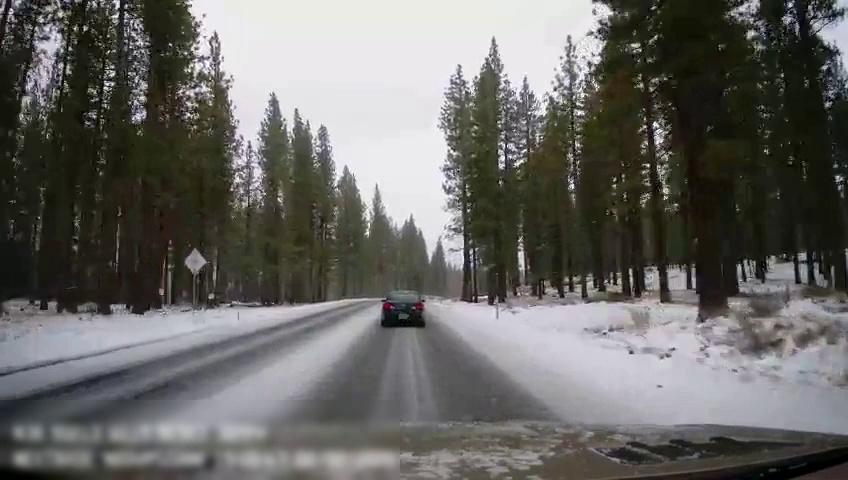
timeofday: Day
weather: Snowy
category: Drivable Space
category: Vehicles | Car